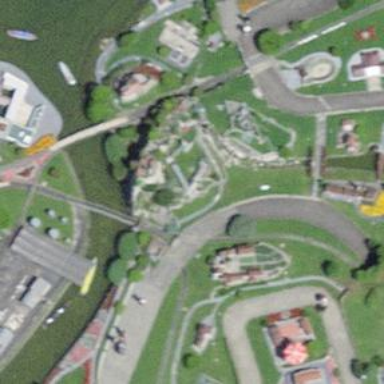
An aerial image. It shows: Miniature railway.